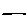
Label: line